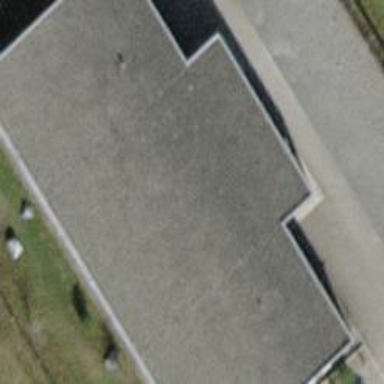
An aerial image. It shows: Kindergarten building.